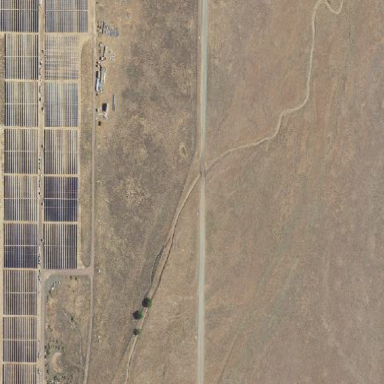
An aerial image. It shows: Solar power plant with photovoltaic solar panels surrounded by fence.